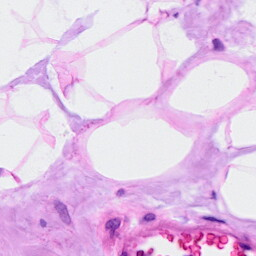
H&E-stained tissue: Breast